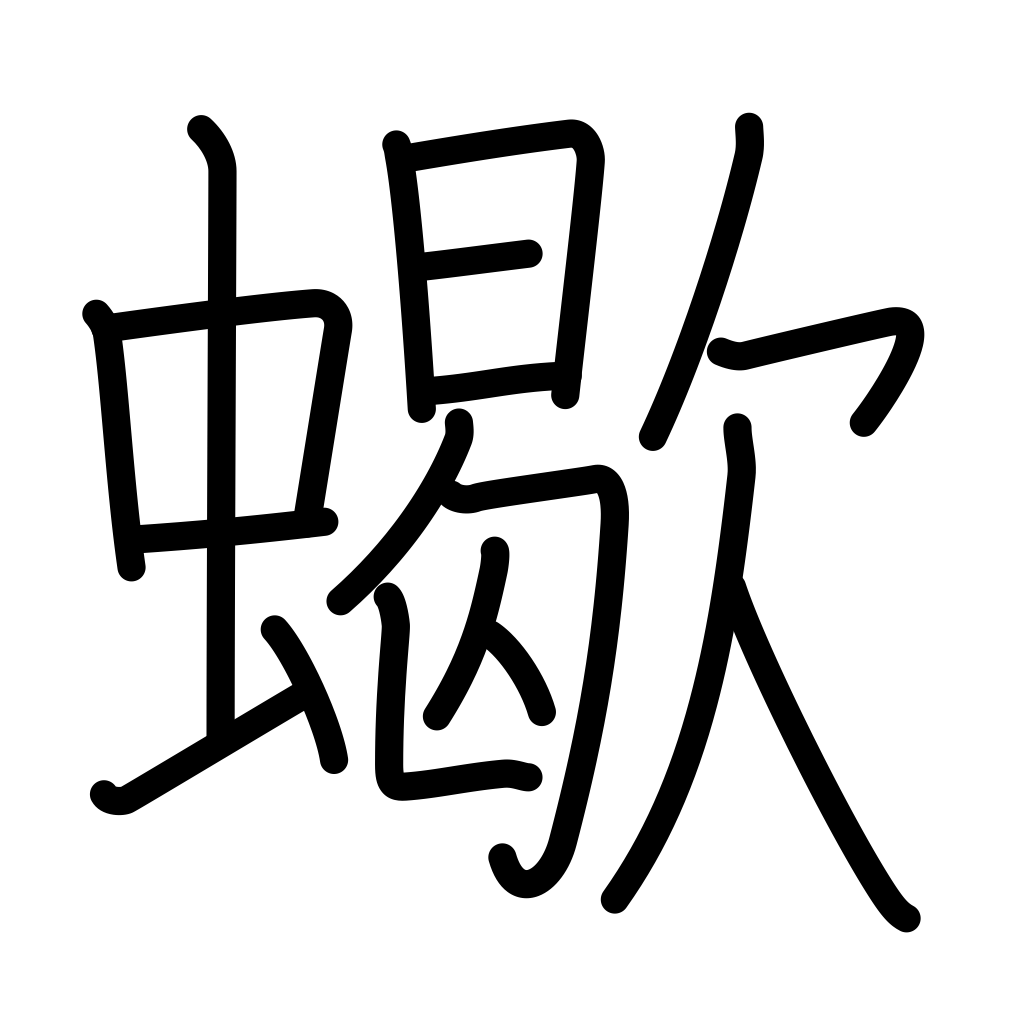
Meaning: scorpion